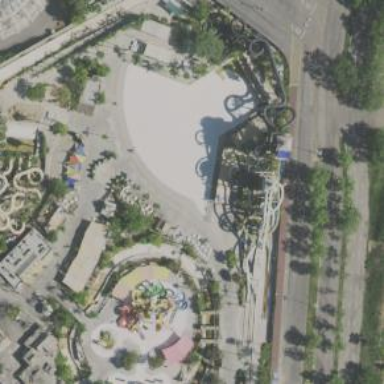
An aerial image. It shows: Water slide attraction.